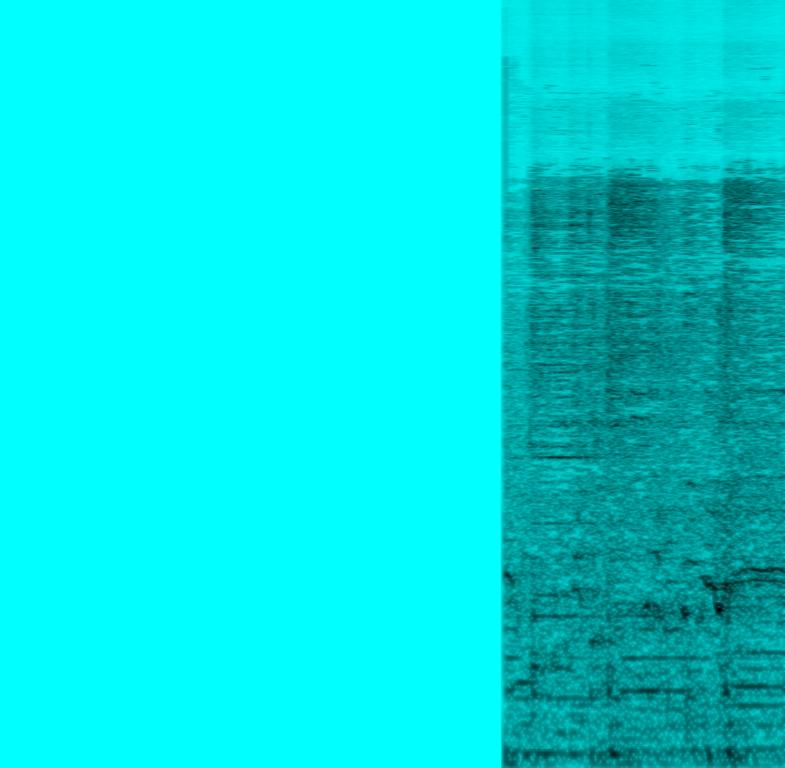
A male rock singer sings this climatic solo with a long sustained note. The tempo is medium with strong rock drumming, guitar rhythm; guitar lead and a percussive bass line. The song is hard rock with a lot of spirit and excitement. The audio quality is bad with a lot of ambient crowd noises.